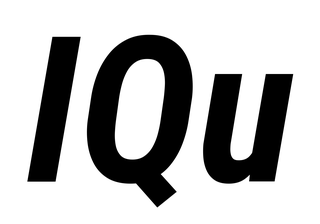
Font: Roboto-Italic_Condensed_Bold_Italic